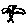
Label: bird